Question: I have an input string with brackets: "[3][4] at [5]"
And this is my sample datatable result of an sql query:

What I need to do is replace the [i] corresponding the cell in i column.
The output should be:
[3][4] at [5] = "15A Circuit Breaker #348901836 at 19-Afalcon St. Capitol Subdivision"
This is my code:
'''
Dim colstring As String
Dim arg As String
Dim remarks As String = "[3][4] at [5]" *this is from a textbox
While Not i > dtresults.Columns.Count - 1
rep = "[" & i & "]"
colstring = dtresults.Columns(i).ColumnName
arg = Regex.Replace(remarks, rep, colstring, RegexOptions.ExplicitCapture)
remarks = arg
i = i + 1
End While
'''
The problem is the output contains the stripbrackets: "[15A Circuit Breaker] [#348901836] at [19-Afalcon St. Capitol Subdivision]"
How do I explicitly replace a string that contains stripbracket using Regex.Replace method?
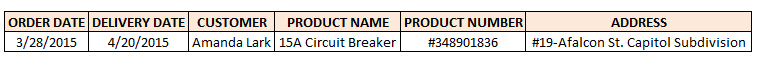
Answer: First of all if you want the value in the column of a particular row of a table, then you cannot write the Column name as replacement string like
'''
colstring = dtresults.Columns(i).ColumnName
'''
instead use
'''
colstring = dtresults.Rows(0).Item(i).ToString
'''
Add "" in the replacement string pattern at the beginning like shown below:
'''
rep = "\[" & i & "]"
'''
Hence your final code will be like this:
'''
Dim colstring As String
Dim arg As String
Dim remarks As String = "[3][4] at [5]" *this is from a textbox
While Not i > dtresults.Columns.Count - 1
rep = "\[" & i & "]"
colstring = dtresults.Rows(0).Item(i).ToString
arg = Regex.Replace(remarks, rep, colstring, RegexOptions.ExplicitCapture)
remarks = arg
i = i + 1
End While
'''